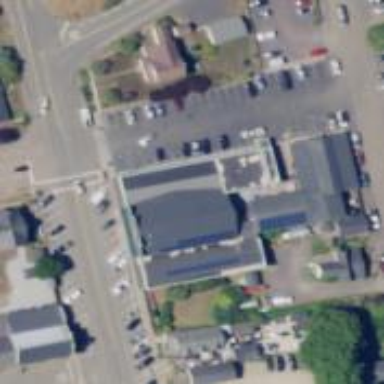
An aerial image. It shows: Retail building housing supermarket.